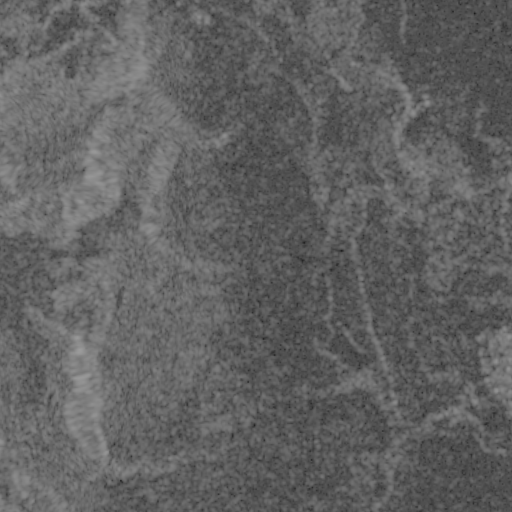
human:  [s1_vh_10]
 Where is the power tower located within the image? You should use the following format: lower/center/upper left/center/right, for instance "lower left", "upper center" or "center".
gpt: The power tower is located in the upper left of the image.
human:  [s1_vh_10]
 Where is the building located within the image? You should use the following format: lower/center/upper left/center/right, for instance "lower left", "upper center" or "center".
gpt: The building is located in the lower right of the image.
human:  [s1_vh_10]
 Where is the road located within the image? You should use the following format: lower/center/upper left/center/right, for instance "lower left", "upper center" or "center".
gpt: There is no road in the image.

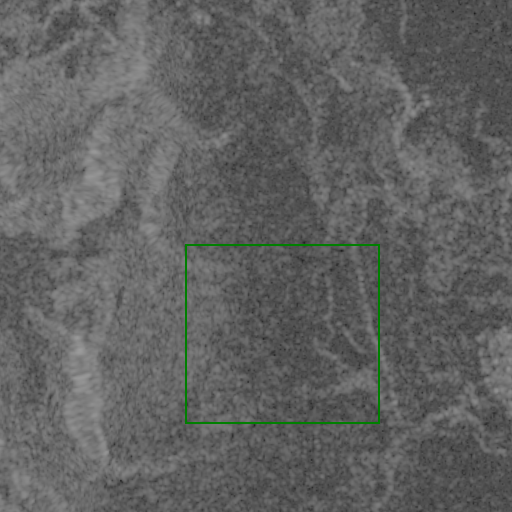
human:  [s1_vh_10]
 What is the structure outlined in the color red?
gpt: There is no red outline.
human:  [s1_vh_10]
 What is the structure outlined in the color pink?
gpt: There is no structure outlined in pink.